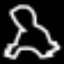
Label: frog